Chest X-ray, AP view. Patient: 39 years old, sex F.
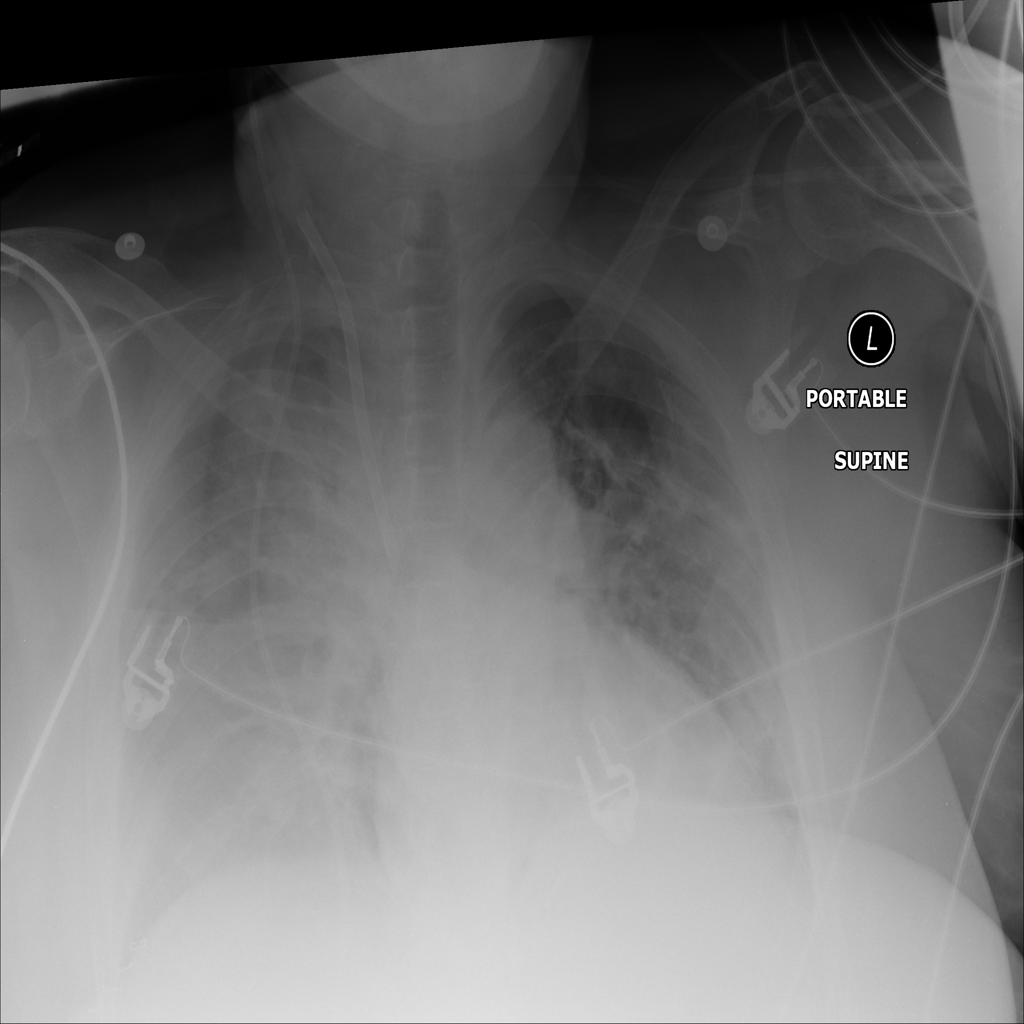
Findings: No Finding